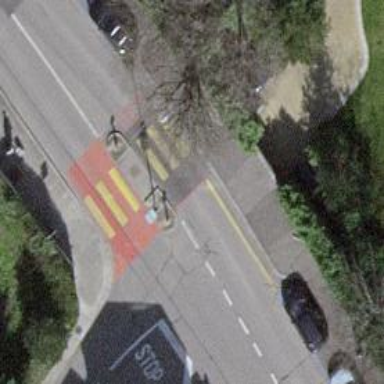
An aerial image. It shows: Uncontrolled road crossing with pedestrian island.